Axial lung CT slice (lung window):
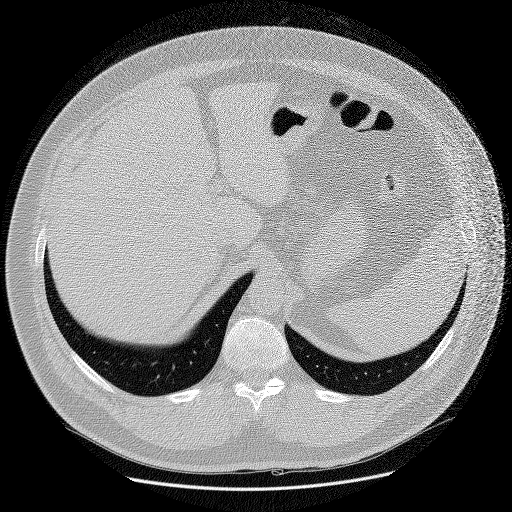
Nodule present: no